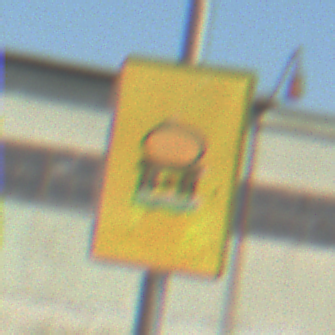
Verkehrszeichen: FahrzeugeMitWassergefaehrdenderLadungOhnePfeilsymbol
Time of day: Midday
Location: Outdoor (Suburban)
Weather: PartlyCloudy
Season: NotSpecified
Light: Natural